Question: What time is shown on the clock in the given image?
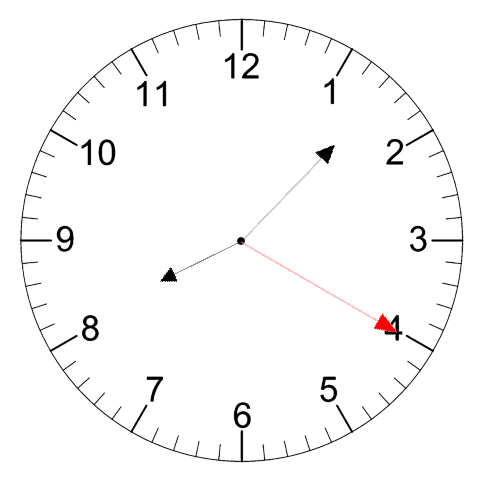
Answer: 08:07:20